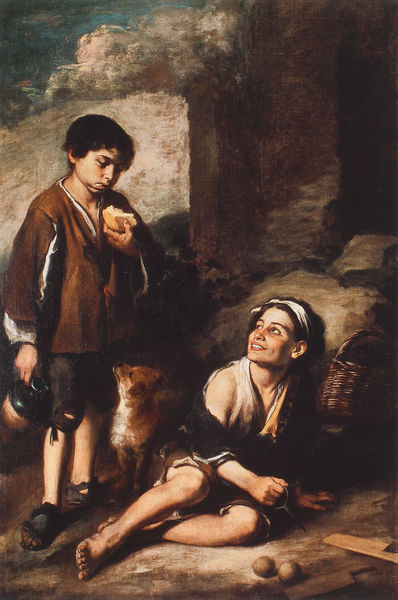
Titel: Einladung zum Pelota - Spiel
Künstler: Bartolomé Esteban Murillo
Institution: London, The Trustees of Dulwich Picture Gallery
Schlagwörter: baum, blau, gemälde, haut, himmel, nackt, weiß, wolken, mädchen, sitzen, braun, grau, holz, schwarz, straße, szene, tür, blick, hund, tier, tuch, weg, wolke, ball, flasche, hemd, jacke, trinken, arm, band, stein, steine, zerrissen, boden, realismus, kind, wald, kinder, krug, vase, beine, apfel, hündchen, lächeln, spanien, schuhe, jungen, hang, mauer, haarband, essen, spielen, korb, brot, sandalen, junge, spiel, katze, barfuss, ruine, gefäß, knabe, lumpen, brett, bälle, kugel, kugeln, portal, fuchs, zeichnen, kartoffel, kartoffeln, hunger, dreck, bettler, armut, tonkrug, spielzeug, eier, tristesse, windmühlenflügel, zirkel, oskar, semmel, murillo, kricke, straßenkinder, kricket, morillo, oscar, ar, 1800, zerscxhlissen, bettellkinder, bottega